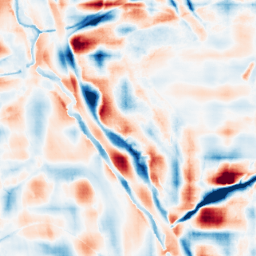
Category: wavelet
Decomposition family: wavelet_reverse_biorthogonal
Decomposition parameters: wavelet: rbio5.5
level: 5
Upsampling method: sinc_blackman
Upsampling parameters: scale: 4
kernel_size: 8
Upsampling scale: 4